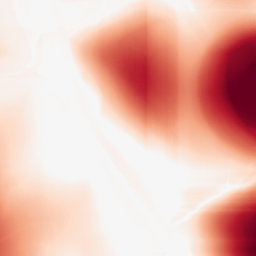
Category: morphological
Decomposition family: rolling_ball
Decomposition parameters: radius: 100
Upsampling method: bspline
Upsampling parameters: scale: 4
Upsampling scale: 4